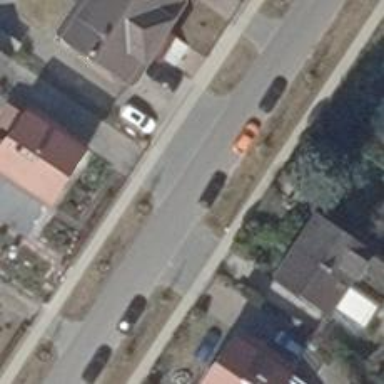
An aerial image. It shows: Residential road with asphalt surface. It has separate sidewalks on both sides.